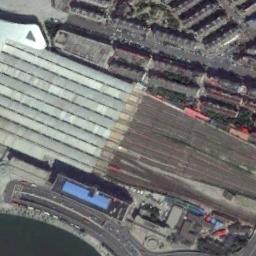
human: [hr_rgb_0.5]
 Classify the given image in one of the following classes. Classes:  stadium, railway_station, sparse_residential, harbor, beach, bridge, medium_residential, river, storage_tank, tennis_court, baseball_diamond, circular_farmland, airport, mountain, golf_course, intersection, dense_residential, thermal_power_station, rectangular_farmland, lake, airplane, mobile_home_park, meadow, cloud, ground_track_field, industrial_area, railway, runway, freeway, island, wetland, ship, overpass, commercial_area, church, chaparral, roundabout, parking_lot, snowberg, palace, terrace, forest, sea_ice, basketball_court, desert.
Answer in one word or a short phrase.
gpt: railway_station